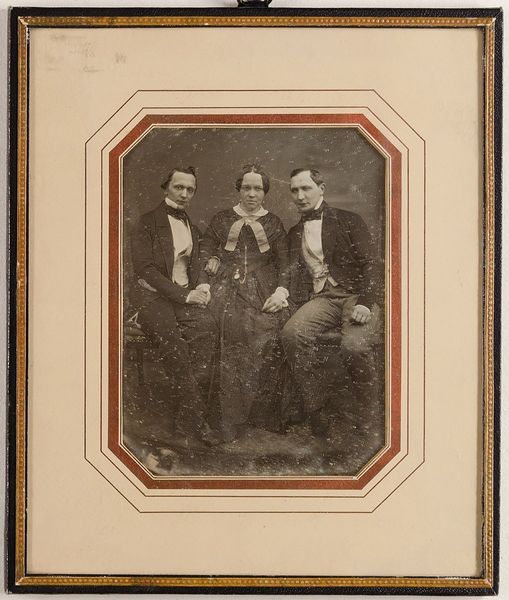
Titel: Unbekannte Frau zwischen zwei Männern
Standort: Hamburg
Institution: Museum für Kunst und Gewerbe Hamburg
Schlagwörter: mann, frau, gruppenportrait, figur, foto, fotografie, photographie, photo, lichtbild, daguerreotypie, bildwerke, angewandte und bildende kunst, hessische systematik, porträtfotografie, porträtphotographie, gruppenporträt